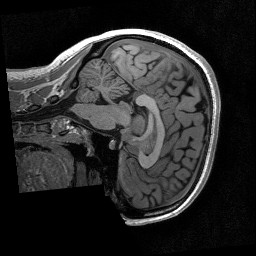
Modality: T1w
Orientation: sagittal
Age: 32
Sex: female
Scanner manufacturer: siemens
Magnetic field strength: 3 T
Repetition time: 2.53 s
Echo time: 0.00267 s